Question: '''
$query = "SELECT agent_id, SUM(amount) FROM bill WHERE YEAR(date) = YEAR(CURDATE()) AND MONTH(date) = MONTH(CURDATE()) GROUP BY agent_id";
$result = mysql_query($query) or die(mysql_error());
// Print out result
while($row = mysql_fetch_array($result)){
echo "Total ". $row['agent_id']. " = $". $row['SUM(amount)'];
echo "<br />";
}
'''
DB Structure image:

What I want know how is it possible to display sum of cheque and amount currently its working as sum of amount only
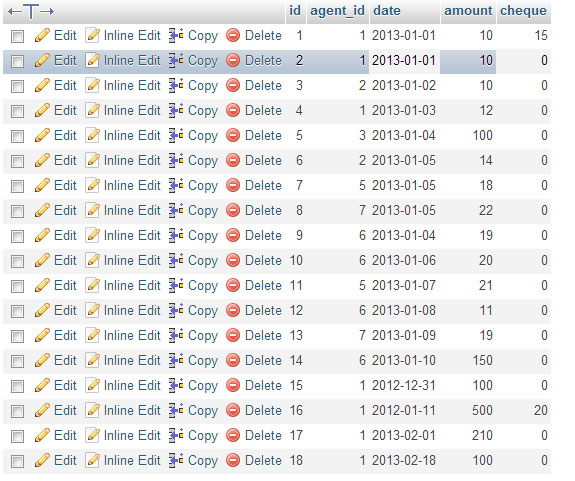
Answer: Sure can, your query would just look like this:
'''
SELECT agent_id, SUM(amount + cheque)
FROM bill
WHERE YEAR(date) = YEAR(CURDATE())
AND MONTH(date) = MONTH(CURDATE())
GROUP BY agent_id
'''